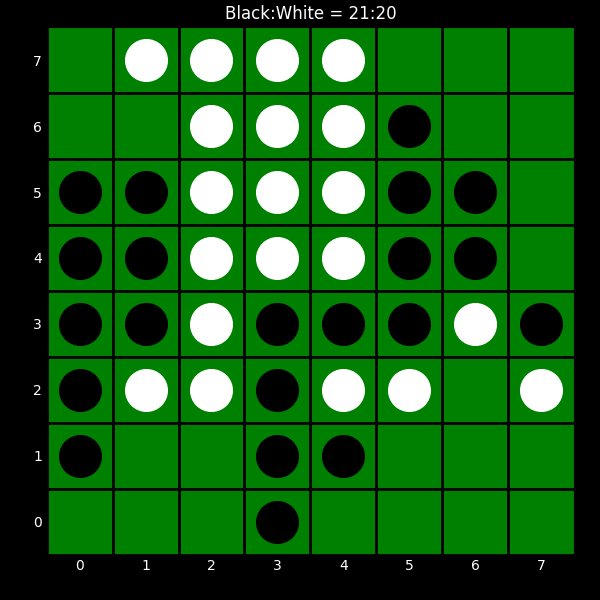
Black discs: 21
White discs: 20